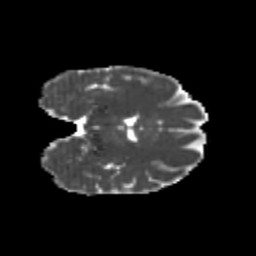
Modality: MD
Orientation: coronal
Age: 20
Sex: female
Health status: healthy
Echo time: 0.074 s